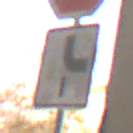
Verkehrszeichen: VerlaufVorfahrtsstrasse10
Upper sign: Stop
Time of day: SunriseSunset
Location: Roofed (Suburban)
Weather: Clear
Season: NotSpecified
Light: Natural